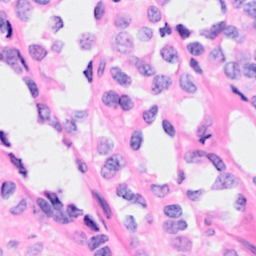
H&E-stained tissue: Breast